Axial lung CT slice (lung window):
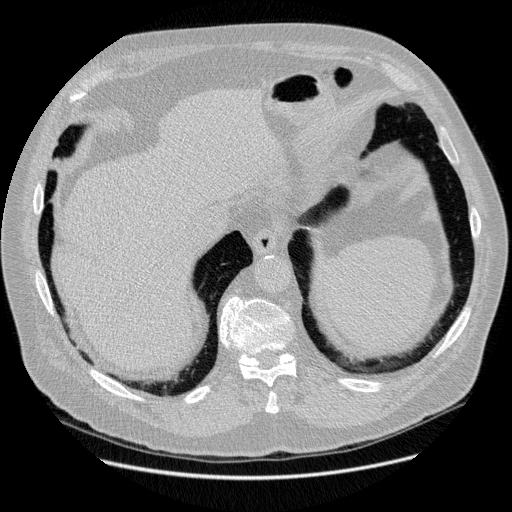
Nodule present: no